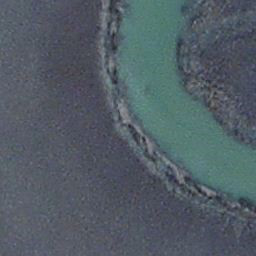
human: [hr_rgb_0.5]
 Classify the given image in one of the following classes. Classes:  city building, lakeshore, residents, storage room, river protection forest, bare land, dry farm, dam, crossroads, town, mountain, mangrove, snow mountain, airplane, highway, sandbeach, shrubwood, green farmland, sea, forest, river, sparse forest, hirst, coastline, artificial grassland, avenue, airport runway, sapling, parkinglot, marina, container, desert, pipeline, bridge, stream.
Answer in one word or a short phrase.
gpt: stream